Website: macys
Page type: billing-address
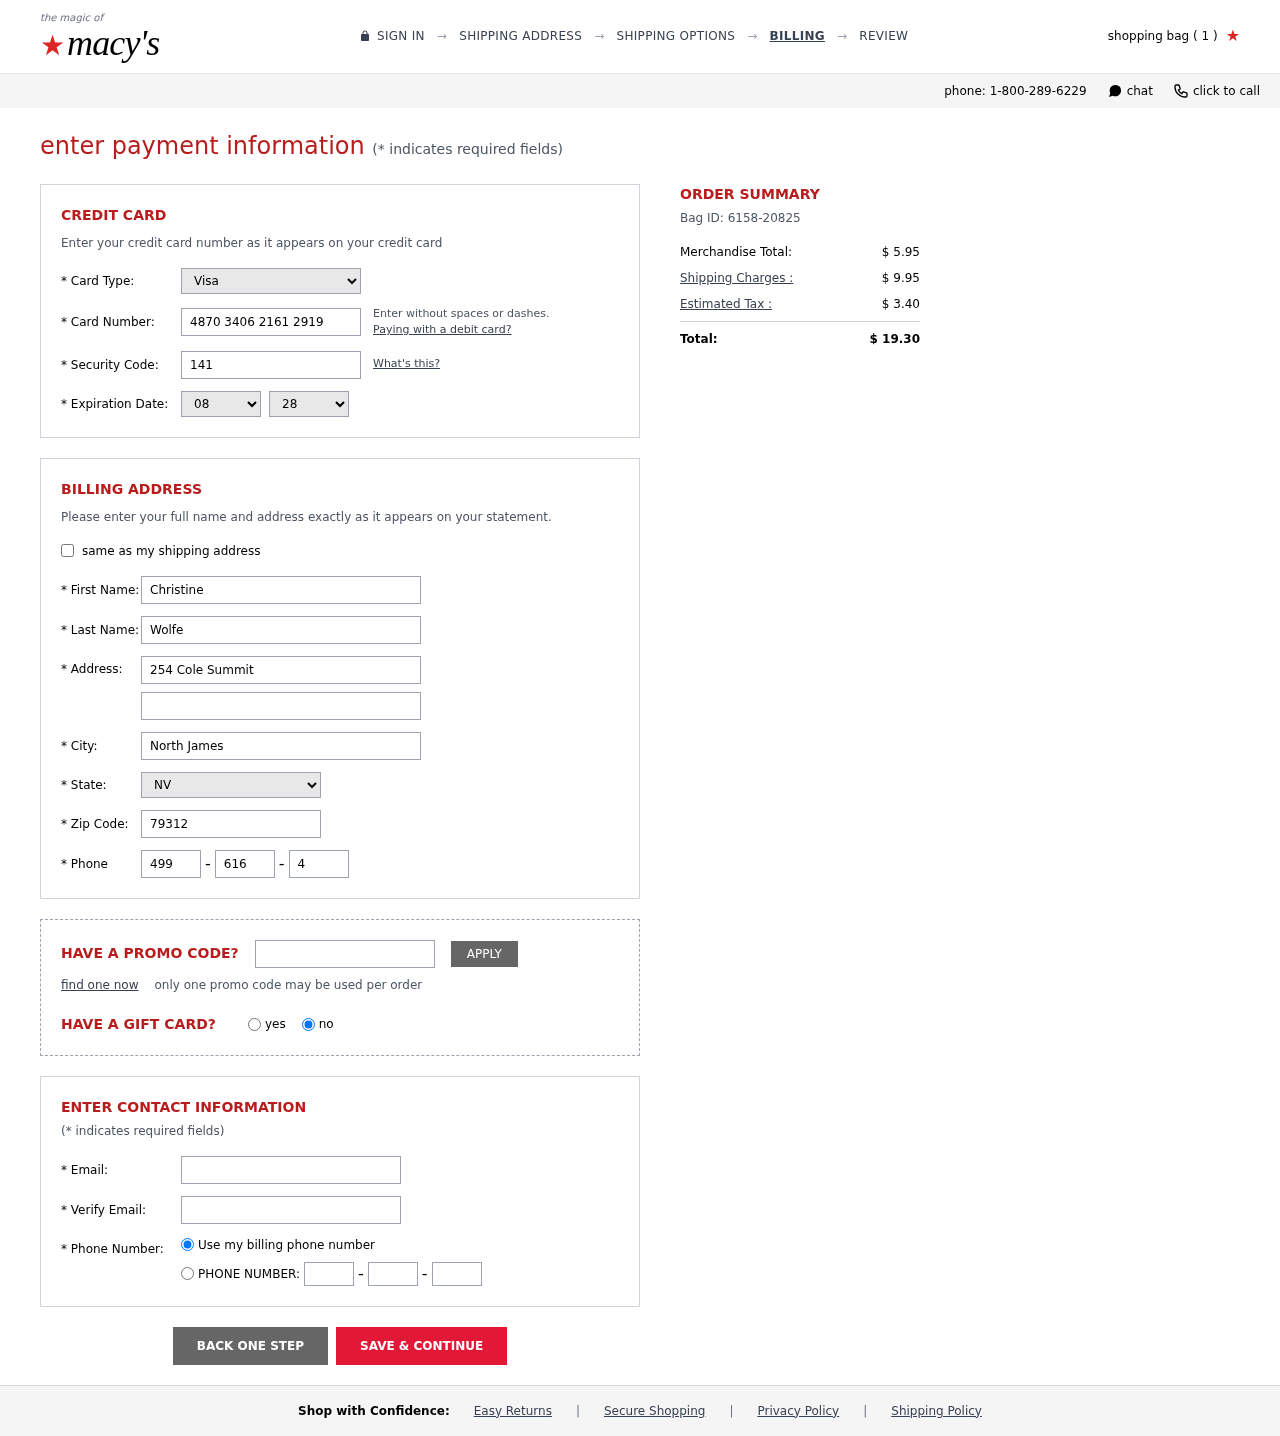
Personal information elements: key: PII_CARD_CVV
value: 141
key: PII_CARD_EXPIRY_MONTH
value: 08
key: PII_CARD_EXPIRY_YEAR
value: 28
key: PII_CARD_NUMBER
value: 4870 3406 2161 2919
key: PII_CARD_TYPE
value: Visa
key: PII_CITY
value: North James
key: PII_EMAIL
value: christine.wolfe@hotmail.com
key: PII_FIRSTNAME
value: Christine
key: PII_LASTNAME
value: Wolfe
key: PII_PHONE_AREA
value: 499
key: PII_PHONE_PREFIX
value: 616
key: PII_PHONE_SUFFIX
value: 4447
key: PII_POSTCODE
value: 79312
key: PII_STATE_ABBR
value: NV
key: PII_STREET
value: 254 Cole Summit
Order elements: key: ORDER_NUM_ITEMS
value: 1
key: ORDER_ID
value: Bag ID: 6158-20825
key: ORDER_SUBTOTAL
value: $ 5.95
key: ORDER_SHIPPING_COST
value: $ 9.95
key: ORDER_TAX
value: $ 3.40
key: ORDER_TOTAL
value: $ 19.30